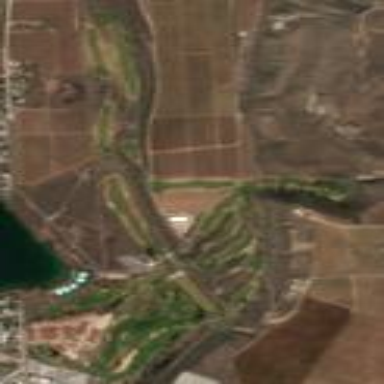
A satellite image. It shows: Golf course surrounded by greenery.